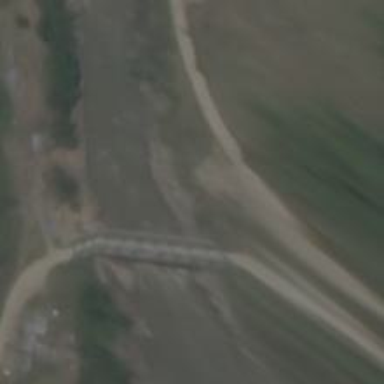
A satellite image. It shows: Tertiary road passing over bridge.